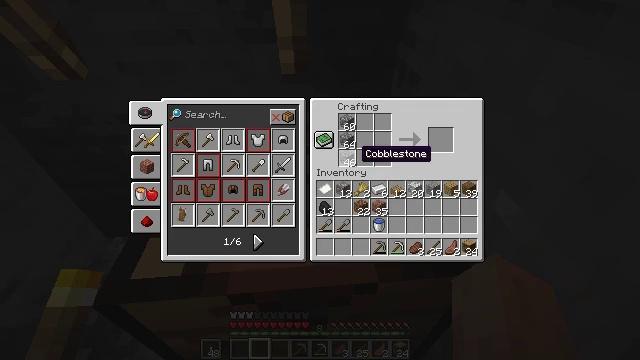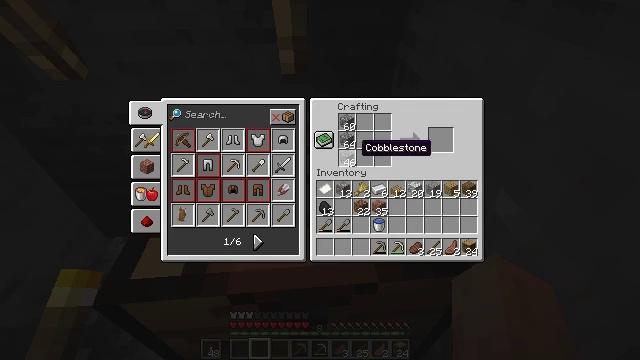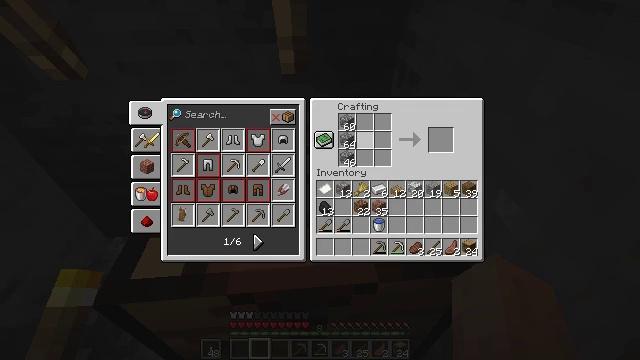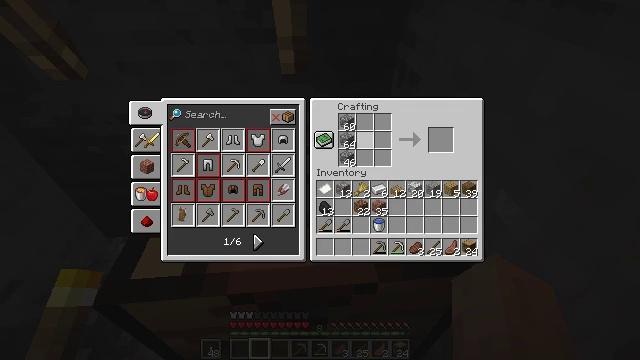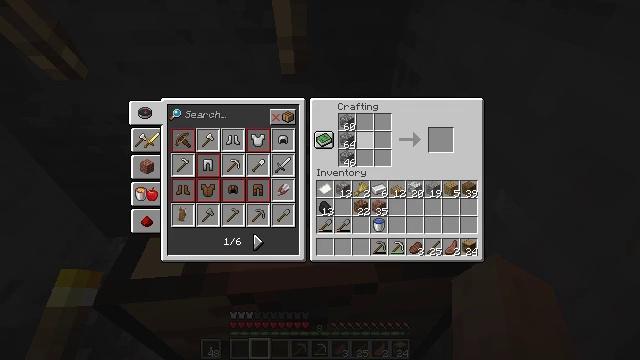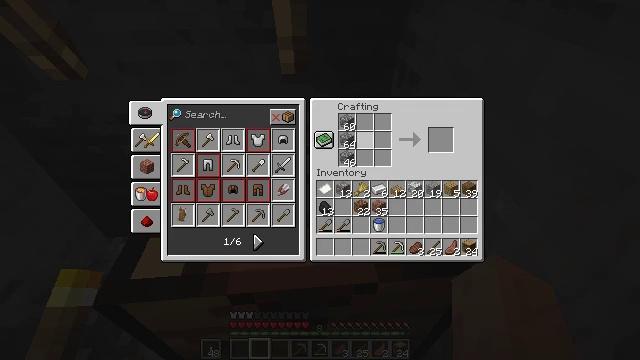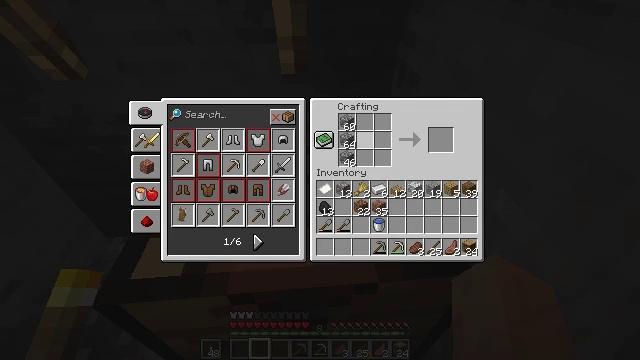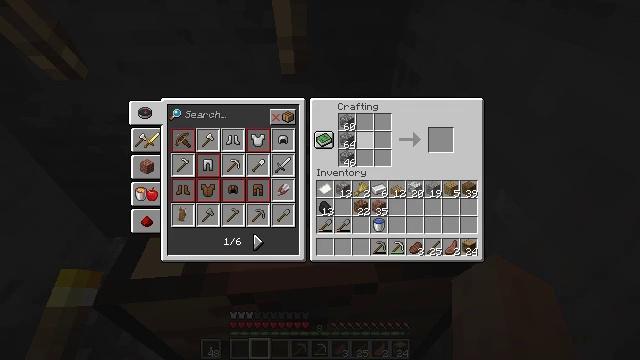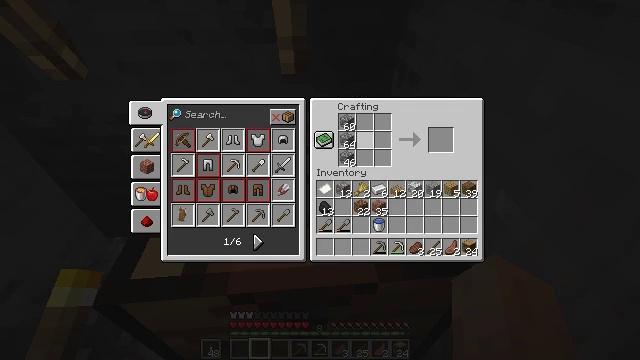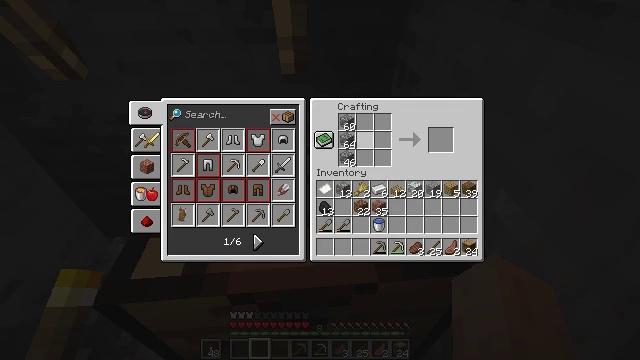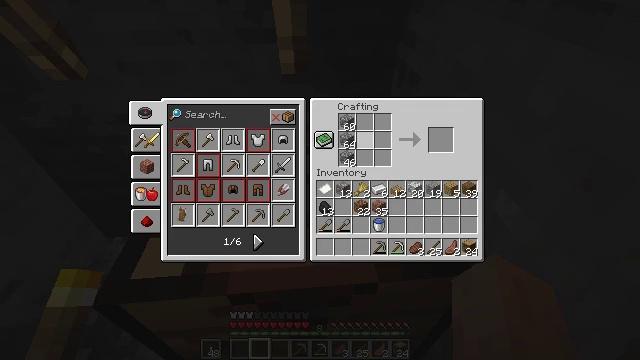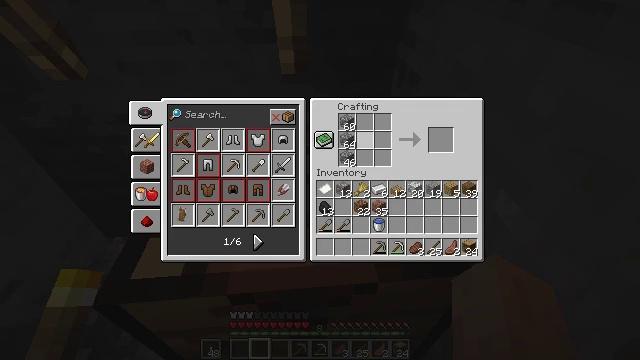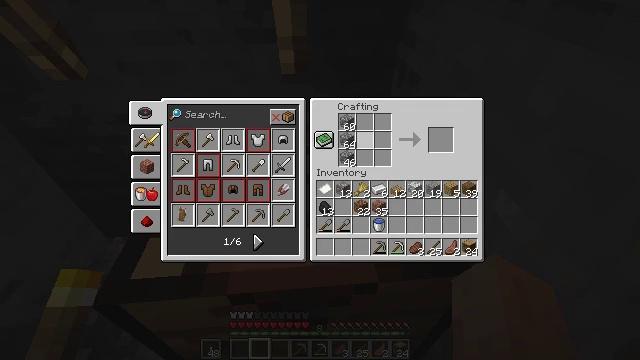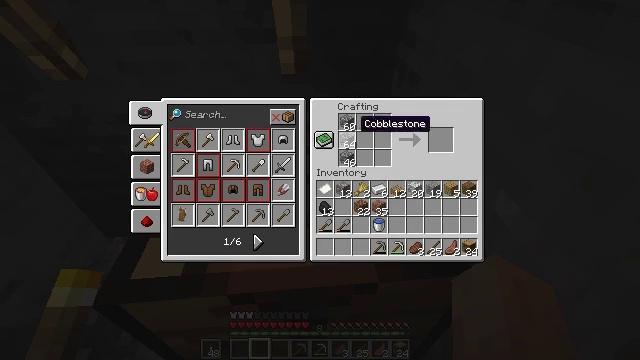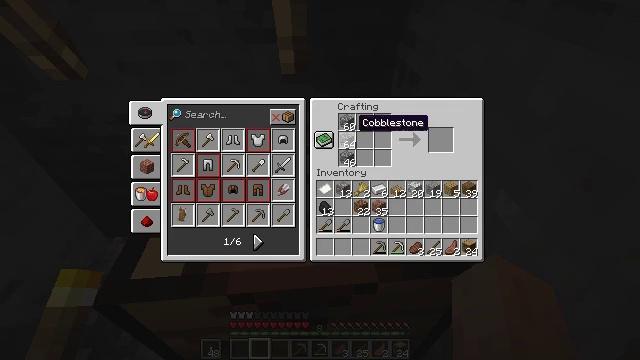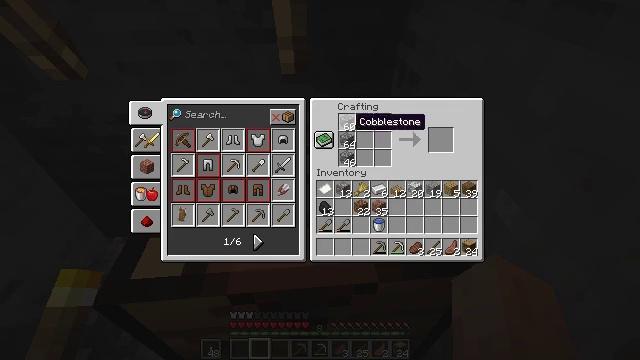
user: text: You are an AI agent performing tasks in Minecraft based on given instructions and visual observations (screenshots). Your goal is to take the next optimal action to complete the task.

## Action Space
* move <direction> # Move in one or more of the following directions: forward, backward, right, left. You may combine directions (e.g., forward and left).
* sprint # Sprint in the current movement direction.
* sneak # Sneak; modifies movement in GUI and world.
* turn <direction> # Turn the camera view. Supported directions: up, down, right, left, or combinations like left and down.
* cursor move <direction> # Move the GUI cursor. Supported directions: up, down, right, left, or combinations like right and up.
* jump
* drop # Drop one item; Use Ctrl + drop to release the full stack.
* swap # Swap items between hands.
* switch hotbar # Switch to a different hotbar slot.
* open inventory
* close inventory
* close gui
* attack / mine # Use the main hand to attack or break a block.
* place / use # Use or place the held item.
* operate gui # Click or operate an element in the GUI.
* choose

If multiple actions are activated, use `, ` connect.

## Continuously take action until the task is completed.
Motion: motion action
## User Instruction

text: Form cobblestone stairs by placing cobblestone in the crafting grid.
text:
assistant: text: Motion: no_op
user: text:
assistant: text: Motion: cursor move up
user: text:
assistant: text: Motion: no_op
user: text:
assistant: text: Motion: no_op
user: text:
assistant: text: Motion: no_op
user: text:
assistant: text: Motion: no_op
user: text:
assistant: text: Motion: no_op
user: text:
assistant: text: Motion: no_op
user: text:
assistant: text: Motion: no_op
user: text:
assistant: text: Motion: no_op
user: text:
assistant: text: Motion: no_op
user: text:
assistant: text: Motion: no_op
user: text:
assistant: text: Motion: no_op
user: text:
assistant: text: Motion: no_op
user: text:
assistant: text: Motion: no_op
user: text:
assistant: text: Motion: no_op
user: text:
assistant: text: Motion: no_op
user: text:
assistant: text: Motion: no_op
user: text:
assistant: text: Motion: no_op
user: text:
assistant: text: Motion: no_op
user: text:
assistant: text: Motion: choose
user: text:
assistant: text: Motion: choose
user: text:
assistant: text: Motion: choose
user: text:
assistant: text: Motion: no_op
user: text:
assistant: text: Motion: no_op
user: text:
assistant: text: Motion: no_op
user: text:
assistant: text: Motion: cursor move down
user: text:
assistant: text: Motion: no_op
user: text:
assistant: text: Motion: no_op
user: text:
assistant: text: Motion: no_op